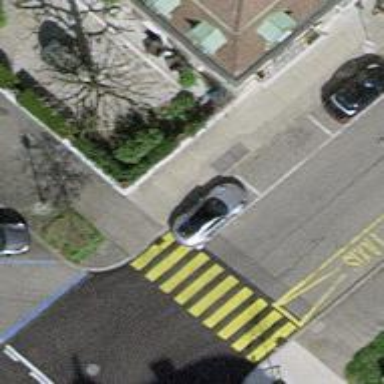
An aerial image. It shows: Kerb barrier.